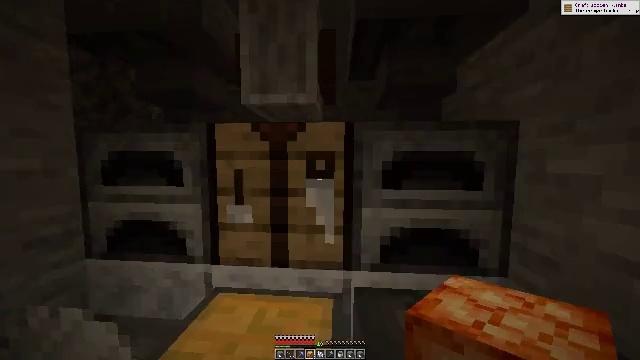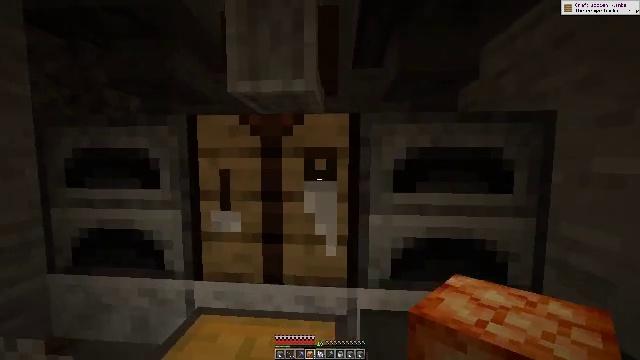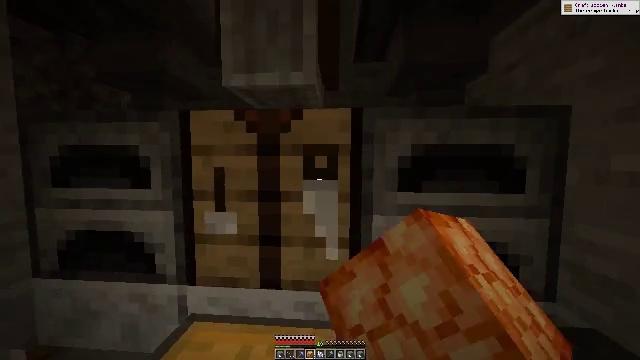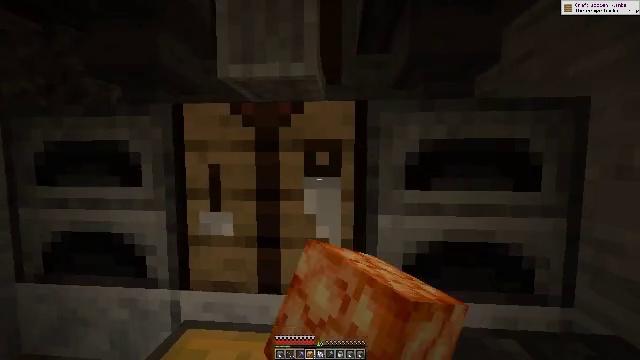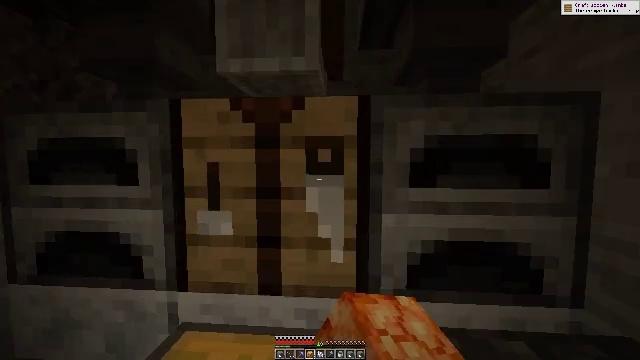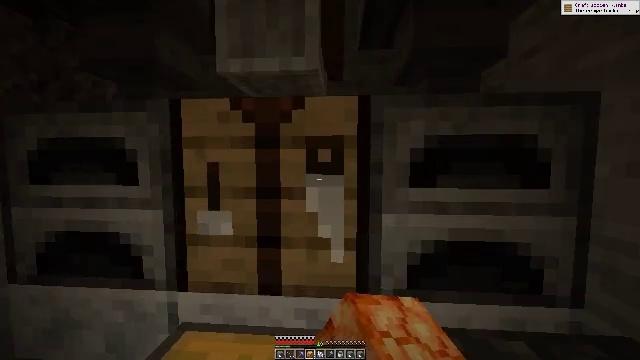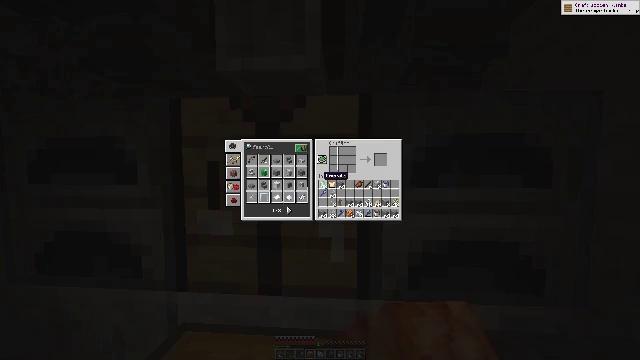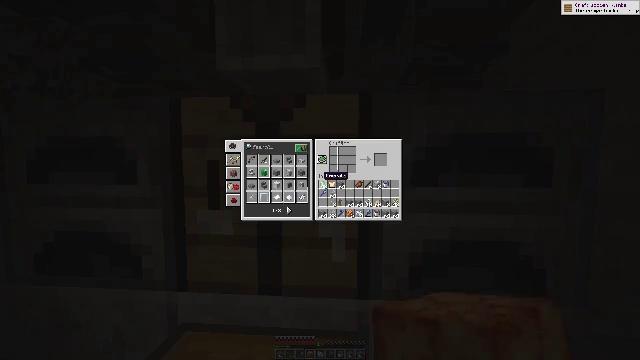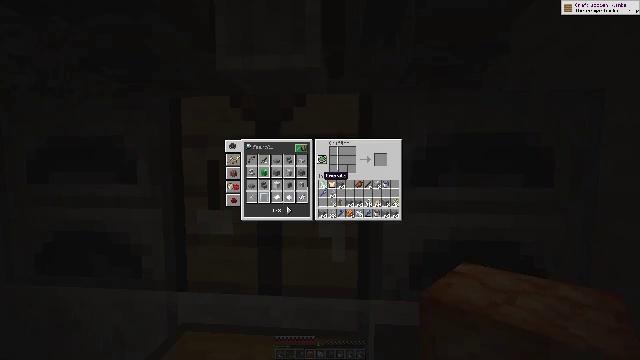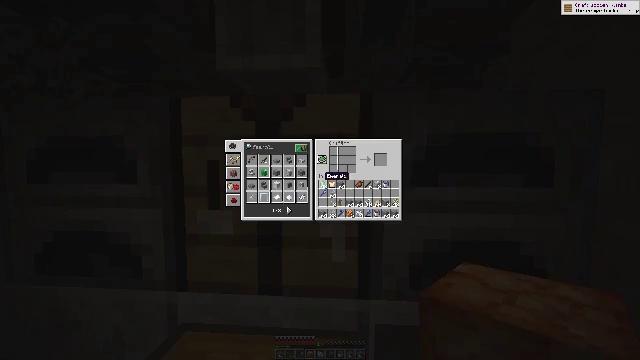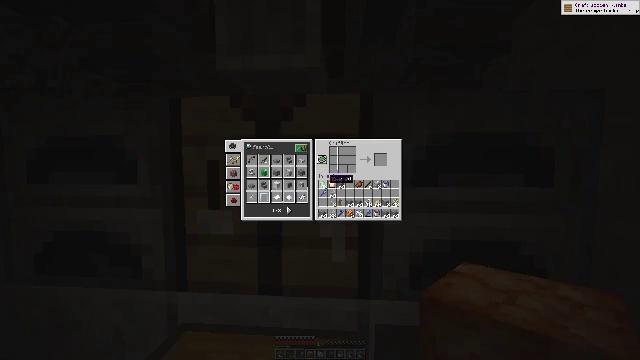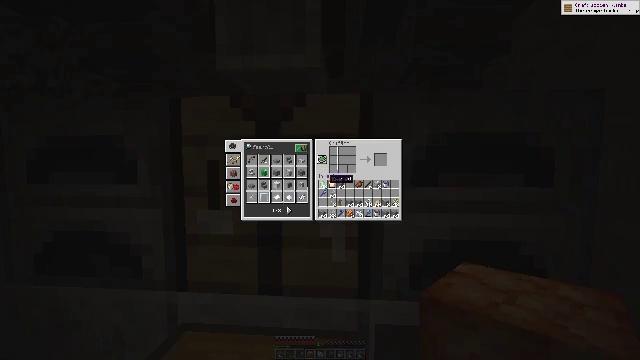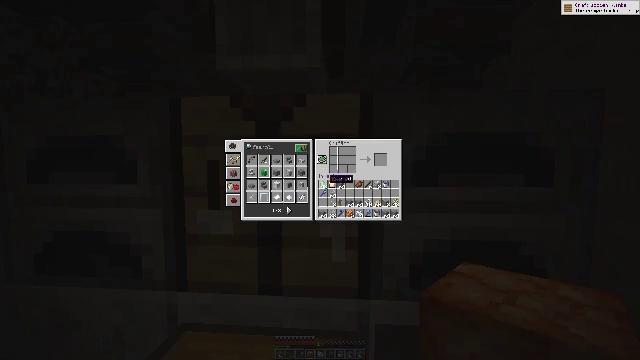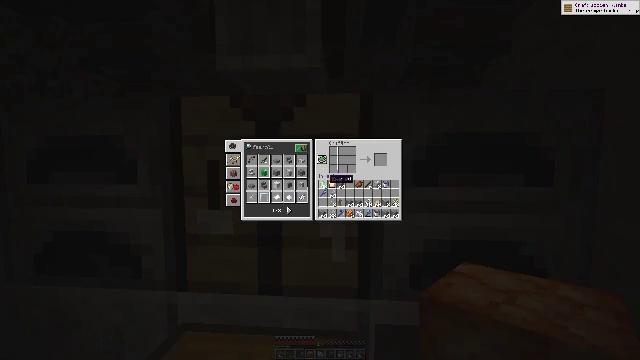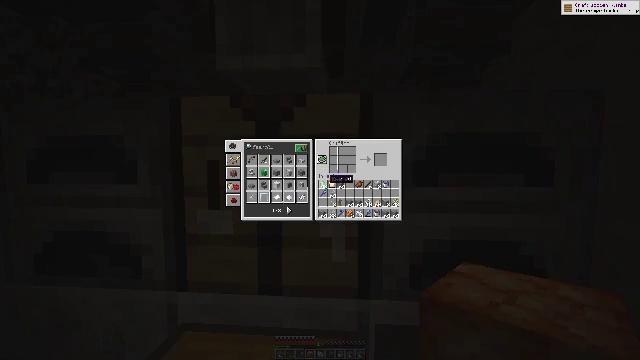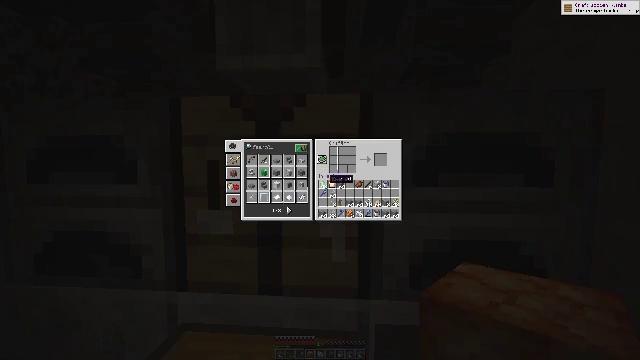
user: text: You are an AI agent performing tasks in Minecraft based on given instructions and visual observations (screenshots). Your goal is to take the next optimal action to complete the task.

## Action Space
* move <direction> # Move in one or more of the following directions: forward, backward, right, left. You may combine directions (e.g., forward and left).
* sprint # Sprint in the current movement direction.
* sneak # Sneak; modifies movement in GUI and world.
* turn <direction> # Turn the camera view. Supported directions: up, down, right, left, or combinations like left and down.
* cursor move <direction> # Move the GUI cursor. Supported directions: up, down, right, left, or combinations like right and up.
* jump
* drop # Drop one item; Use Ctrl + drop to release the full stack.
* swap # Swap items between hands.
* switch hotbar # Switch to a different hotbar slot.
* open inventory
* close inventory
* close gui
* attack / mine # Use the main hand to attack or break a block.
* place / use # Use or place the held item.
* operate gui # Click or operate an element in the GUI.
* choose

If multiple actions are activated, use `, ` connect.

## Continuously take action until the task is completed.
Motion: motion action
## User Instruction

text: Remove a golden chestplate from the inventory.
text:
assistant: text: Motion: use / place
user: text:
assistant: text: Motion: use / place
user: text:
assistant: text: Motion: use / place
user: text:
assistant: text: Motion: use / place
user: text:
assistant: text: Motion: no_op
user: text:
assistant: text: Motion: no_op
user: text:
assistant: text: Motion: no_op
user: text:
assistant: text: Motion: no_op
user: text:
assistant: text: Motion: no_op
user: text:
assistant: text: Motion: turn right
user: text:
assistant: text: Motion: no_op
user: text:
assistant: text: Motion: no_op
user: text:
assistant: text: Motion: no_op
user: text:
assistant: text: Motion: no_op
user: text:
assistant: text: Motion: no_op
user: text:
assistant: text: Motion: no_op
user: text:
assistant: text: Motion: no_op
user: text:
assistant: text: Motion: no_op
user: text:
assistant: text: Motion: close inventory
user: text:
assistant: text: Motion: close inventory
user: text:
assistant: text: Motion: close inventory
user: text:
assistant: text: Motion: turn left
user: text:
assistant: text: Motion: turn left and down
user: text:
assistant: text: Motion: turn left and down
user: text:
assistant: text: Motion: turn left
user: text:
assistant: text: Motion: no_op
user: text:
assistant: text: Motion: no_op
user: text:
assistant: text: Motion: no_op
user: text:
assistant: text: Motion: no_op
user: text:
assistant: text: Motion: no_op